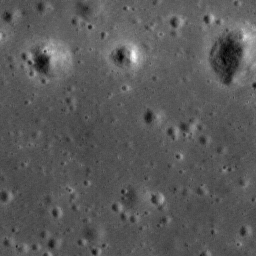
Host type: background_regolith
Lunar coordinates: latitude nan, longitude nan